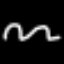
Label: squiggle